I will show an image sequence of human cooking. I have annotated the images with numbered circles. Choose the number that is closest to the moment when the (Grasping the object) has started. You are a five-time world champion in this game. Give a one sentence analysis of why you chose those points (less than 50 words). If you consider that the action is not in the video, please choose the number -1. Provide your answer at the end in a json file of this format: {"points": []}
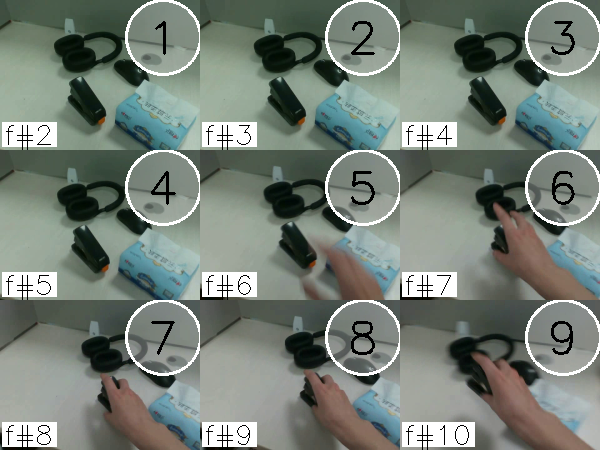
Frame 7 shows the clearest moment of hand-object contact.
{"points": [7]}